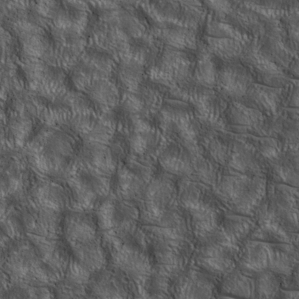
Label: non_frost